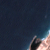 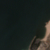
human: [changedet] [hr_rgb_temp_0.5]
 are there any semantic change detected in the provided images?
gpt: The shore has increased in size.